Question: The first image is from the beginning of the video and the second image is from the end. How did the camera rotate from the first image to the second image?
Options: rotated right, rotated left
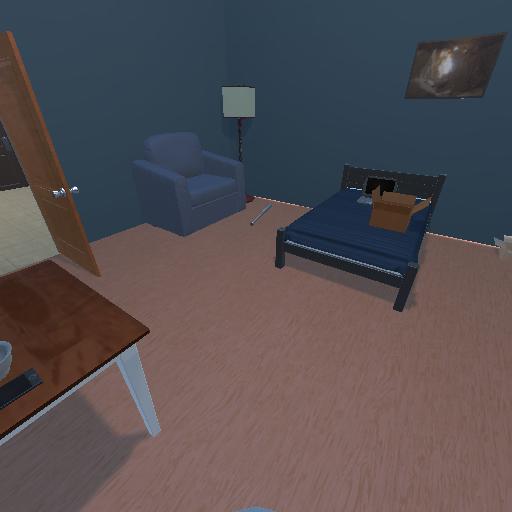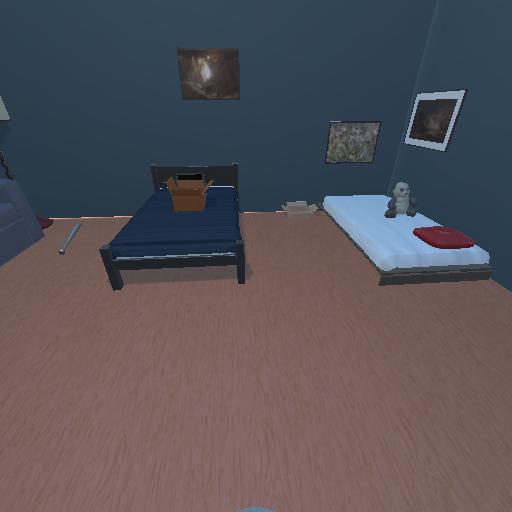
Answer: rotated right